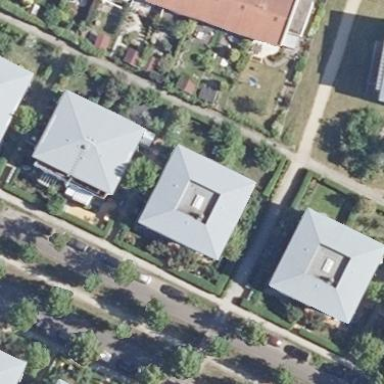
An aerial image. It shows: Unique apartment building with quadruple saltbox roof shape.